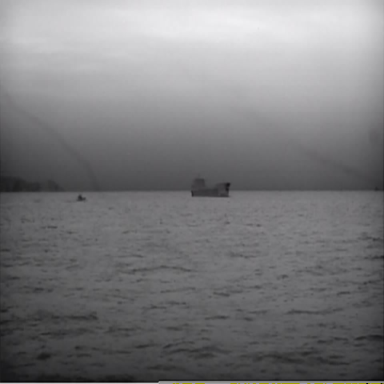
There is a liner in the infrared image.